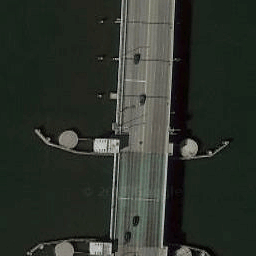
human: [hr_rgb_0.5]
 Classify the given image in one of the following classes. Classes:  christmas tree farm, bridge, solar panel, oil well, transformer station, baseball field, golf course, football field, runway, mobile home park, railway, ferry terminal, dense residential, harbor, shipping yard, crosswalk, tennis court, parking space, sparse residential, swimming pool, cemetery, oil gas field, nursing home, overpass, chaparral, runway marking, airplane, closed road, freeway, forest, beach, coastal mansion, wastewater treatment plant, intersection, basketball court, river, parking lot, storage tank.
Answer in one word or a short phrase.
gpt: bridge